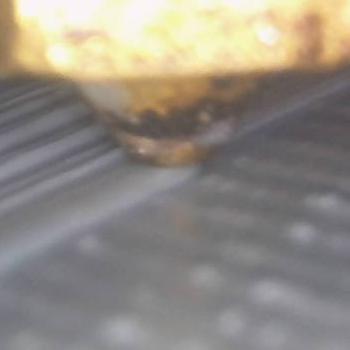
Flow rate: 133%